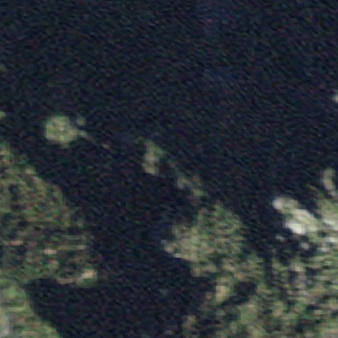
Label: other